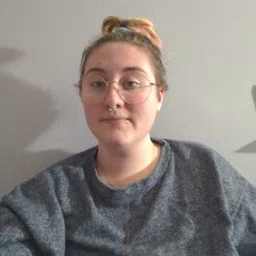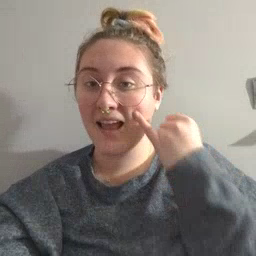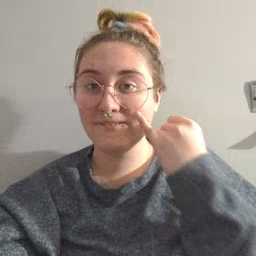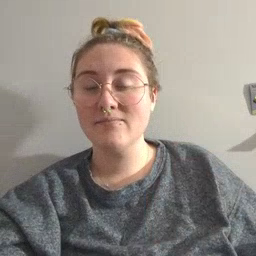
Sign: if